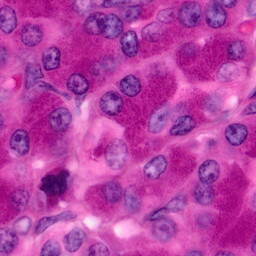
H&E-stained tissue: Pancreatic